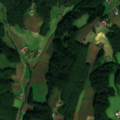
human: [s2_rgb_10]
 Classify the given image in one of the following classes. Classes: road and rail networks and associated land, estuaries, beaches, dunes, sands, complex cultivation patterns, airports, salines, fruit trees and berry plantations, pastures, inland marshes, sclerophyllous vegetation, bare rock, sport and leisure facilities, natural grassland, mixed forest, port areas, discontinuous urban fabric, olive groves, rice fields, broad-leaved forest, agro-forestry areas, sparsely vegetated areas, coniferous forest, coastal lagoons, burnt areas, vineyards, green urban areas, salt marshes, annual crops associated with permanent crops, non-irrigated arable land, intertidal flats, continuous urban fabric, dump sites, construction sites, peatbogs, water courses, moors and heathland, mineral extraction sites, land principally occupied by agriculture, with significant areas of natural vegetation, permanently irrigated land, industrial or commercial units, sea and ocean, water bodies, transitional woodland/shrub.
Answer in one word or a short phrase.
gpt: non-irrigated arable land, complex cultivation patterns, land principally occupied by agriculture, with significant areas of natural vegetation, broad-leaved forest